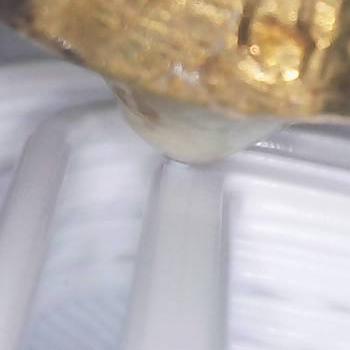
Flow rate: 70%